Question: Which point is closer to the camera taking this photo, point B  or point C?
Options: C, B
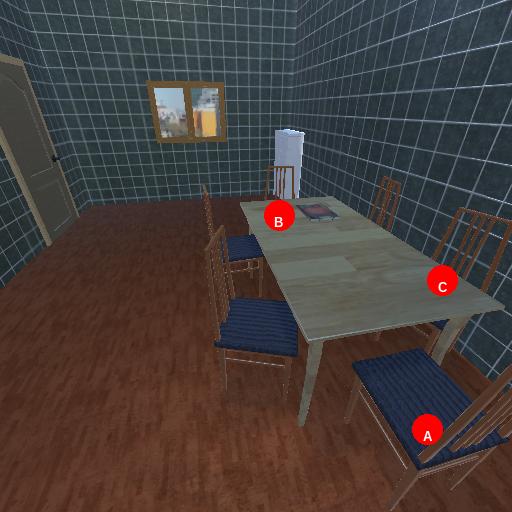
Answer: C